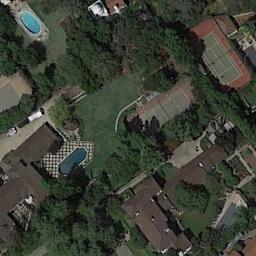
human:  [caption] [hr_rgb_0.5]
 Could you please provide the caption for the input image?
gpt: Tennis court and swimming pool in the middle of a residential area surrounded by trees .

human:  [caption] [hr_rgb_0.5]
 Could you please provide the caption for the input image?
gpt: The tennis court is on the grass next to some buildings and trees .

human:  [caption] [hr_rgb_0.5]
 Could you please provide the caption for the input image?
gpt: There are many different shapes and sizes of buildings next to the tennis courts .

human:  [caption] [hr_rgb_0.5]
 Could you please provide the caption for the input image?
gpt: There are many cars parked in the parking lot next to the tennis court .

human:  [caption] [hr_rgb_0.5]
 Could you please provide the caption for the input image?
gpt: There are many green trees and some brown buildings near the tennis court .